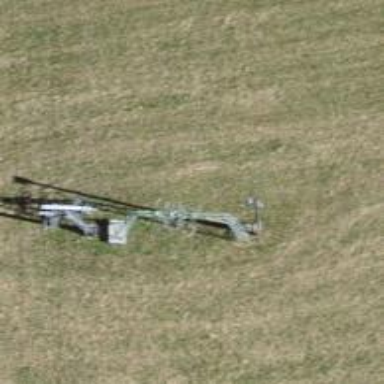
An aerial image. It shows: Pylon used for aerialway.